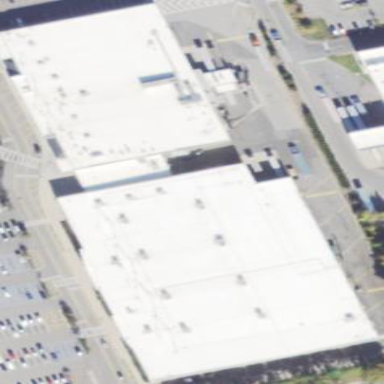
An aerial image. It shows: Commercial building.